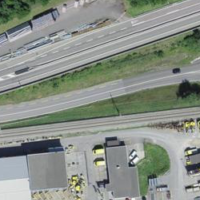
EUNIS habitat code: 57
Species observed at this site:
Chorthippus biguttulus